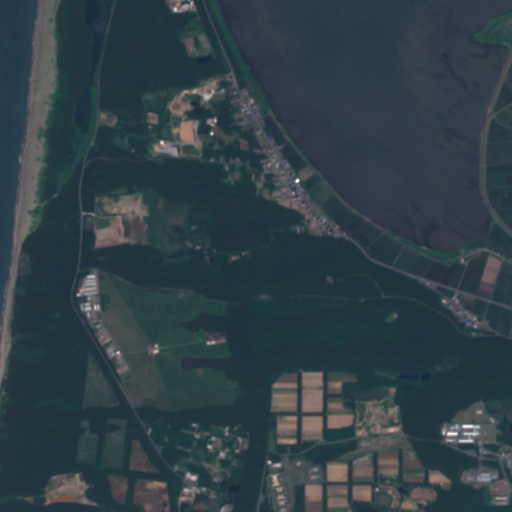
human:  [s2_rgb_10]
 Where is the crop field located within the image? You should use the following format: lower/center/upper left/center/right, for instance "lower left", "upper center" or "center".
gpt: The crop field is located in the upper right of the image.
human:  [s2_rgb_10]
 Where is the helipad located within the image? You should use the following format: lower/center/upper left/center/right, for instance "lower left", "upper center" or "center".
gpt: The helipad is located in the lower right of the image.
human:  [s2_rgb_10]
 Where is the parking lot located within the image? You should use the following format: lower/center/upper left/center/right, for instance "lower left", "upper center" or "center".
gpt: The parking lot is located in the center of the image.
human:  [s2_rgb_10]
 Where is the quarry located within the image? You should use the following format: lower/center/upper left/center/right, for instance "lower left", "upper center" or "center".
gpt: There is no quarry in the image.